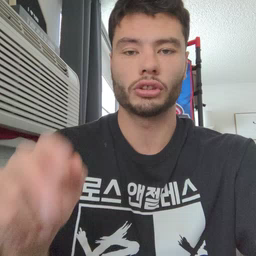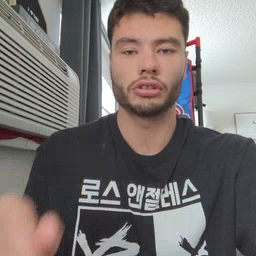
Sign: underwear